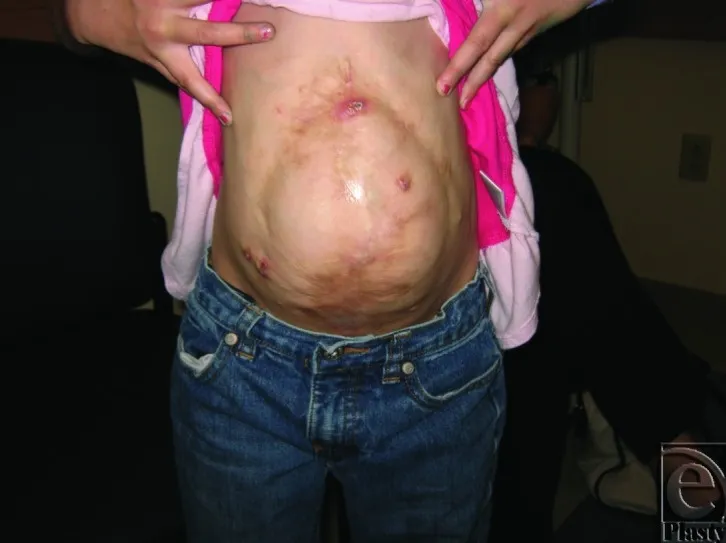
Patient presenting at age 6 after several surgical attempts at closure. She has unstable skin graft over allogenic dermis graft.
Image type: radiology (ct)